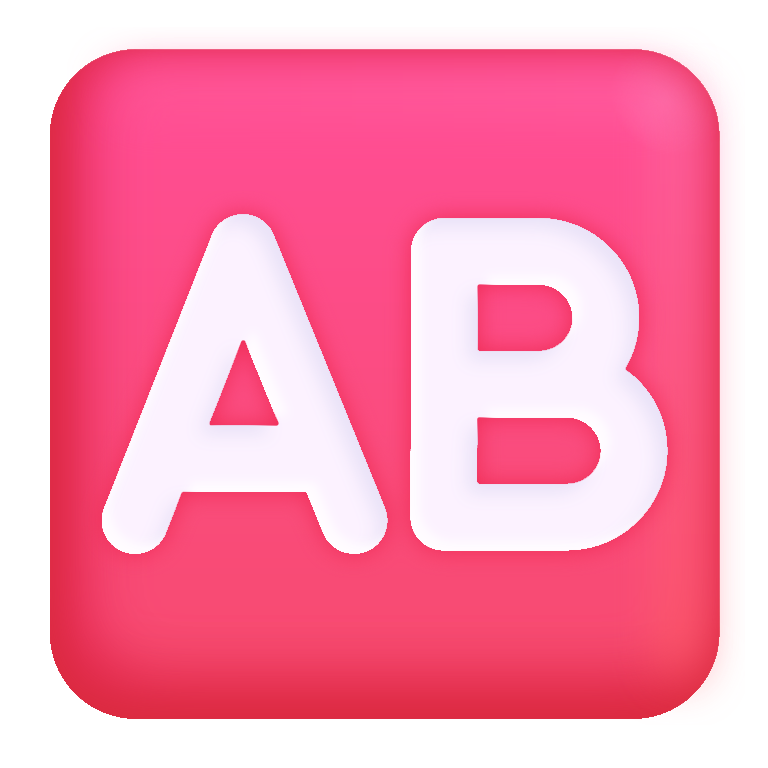
ab button blood type color